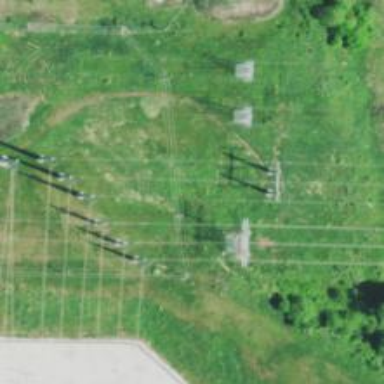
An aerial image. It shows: Lattice structure tower.